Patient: sex F, age 54
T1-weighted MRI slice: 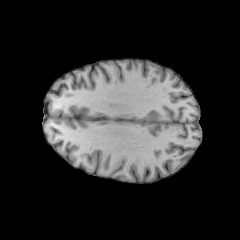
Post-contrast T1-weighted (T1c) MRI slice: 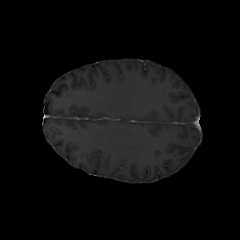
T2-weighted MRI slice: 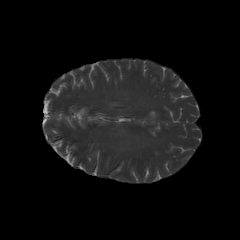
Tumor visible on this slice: no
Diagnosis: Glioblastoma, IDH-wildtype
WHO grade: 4